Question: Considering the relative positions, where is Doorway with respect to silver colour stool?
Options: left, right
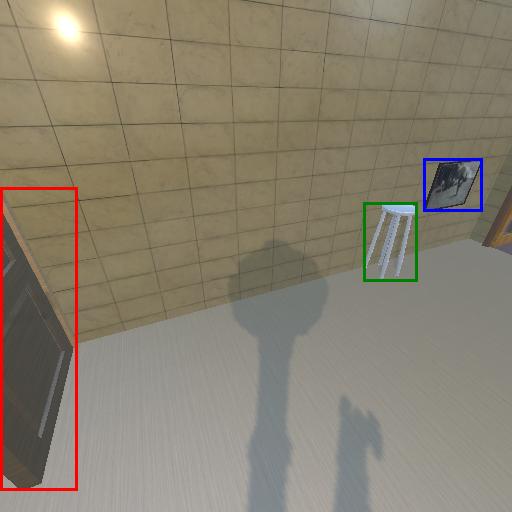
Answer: left